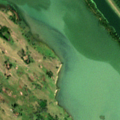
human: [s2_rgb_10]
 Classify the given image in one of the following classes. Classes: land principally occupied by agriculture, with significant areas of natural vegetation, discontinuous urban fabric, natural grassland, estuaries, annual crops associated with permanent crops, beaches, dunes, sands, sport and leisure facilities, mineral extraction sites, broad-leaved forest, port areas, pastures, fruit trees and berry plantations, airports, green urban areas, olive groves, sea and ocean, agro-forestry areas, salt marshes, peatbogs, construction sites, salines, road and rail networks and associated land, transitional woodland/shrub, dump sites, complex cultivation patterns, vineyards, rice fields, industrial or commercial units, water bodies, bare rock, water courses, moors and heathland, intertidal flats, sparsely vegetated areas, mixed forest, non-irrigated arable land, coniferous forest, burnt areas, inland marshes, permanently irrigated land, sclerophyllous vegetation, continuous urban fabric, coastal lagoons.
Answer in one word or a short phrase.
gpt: natural grassland, transitional woodland/shrub, water courses